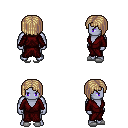
a pixel art fantasy rpg character, male body template, dark elf, purple skin, red robe, red pants, white blonde pageboy hairstyle, white slippers, four views (front, back, left, right), 2x2 character sprite sheet, small pixel art, hard edges, no anti-aliasing